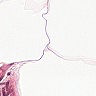
Metastatic tissue present: no